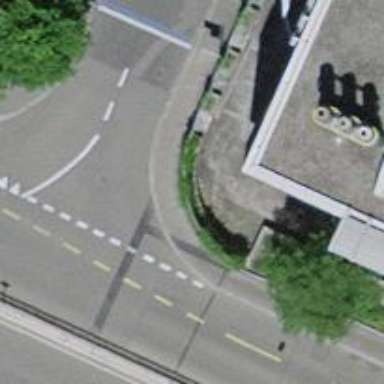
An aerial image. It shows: Kerb barrier.